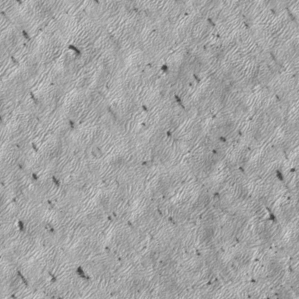
Label: frost